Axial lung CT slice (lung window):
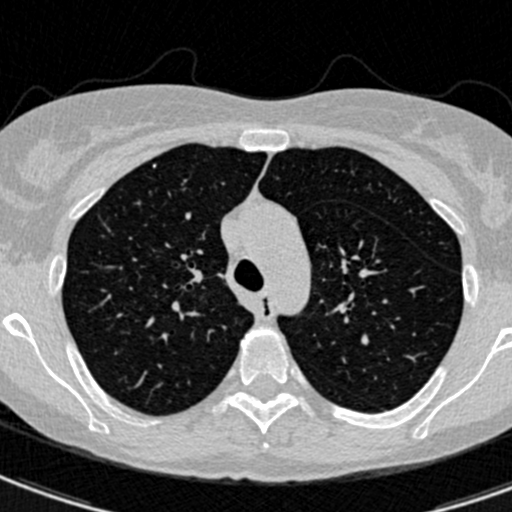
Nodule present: no